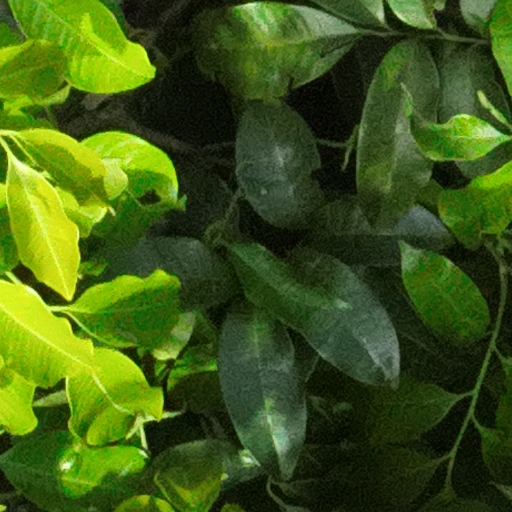
Species: Trichilia tuberculata
GBIF accepted scientific name: Trichilia tuberculata
Crown area (m\u00b2): 113.592